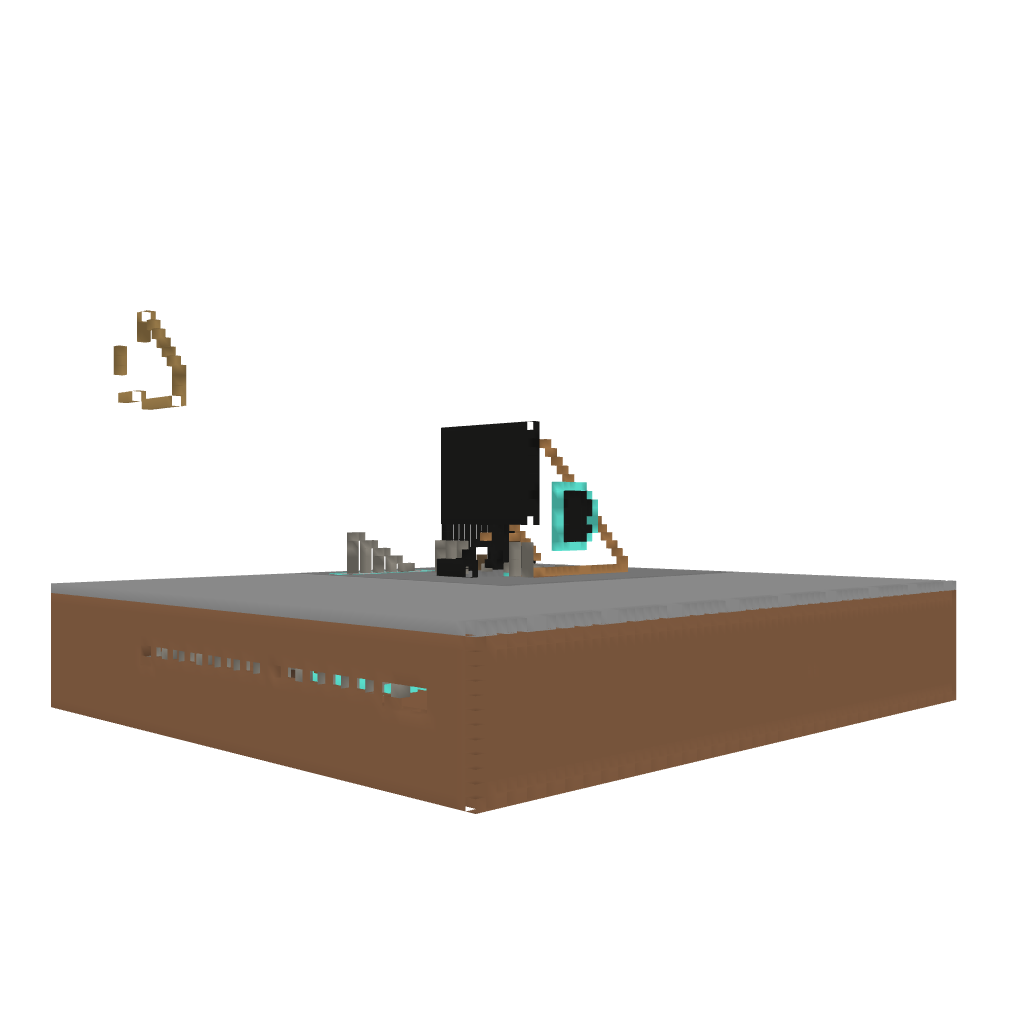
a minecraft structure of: Club Diamond